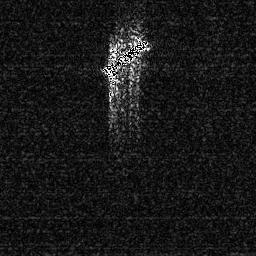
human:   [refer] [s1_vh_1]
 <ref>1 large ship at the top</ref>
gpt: <box>[[37, 14, 58, 32, 0]]</box>